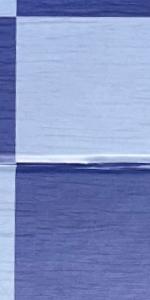
Label: Empty